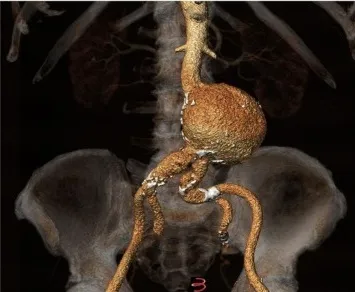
(A) Pre-operative 3D reconstruction (3Mentio Medical Imaging B. V. , Bilthoven, The Netherlands) of the 7.5-cm abdominal aortic aneurysm.
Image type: radiology (ct)